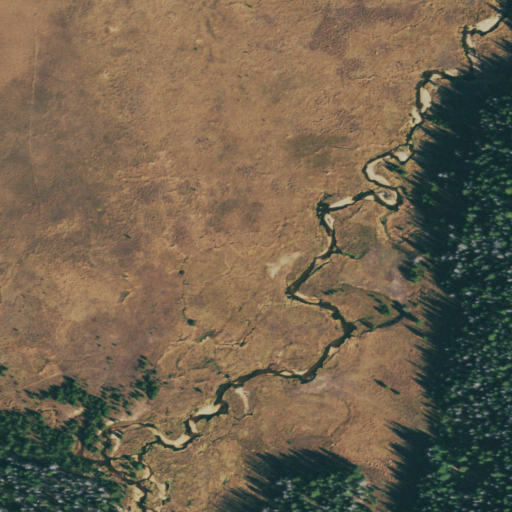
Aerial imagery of plain(s) in Colorado named Big Meadows containing herbaceous wetlands, grassland, woody wetlands, and evergreen forest